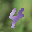
Label: 4